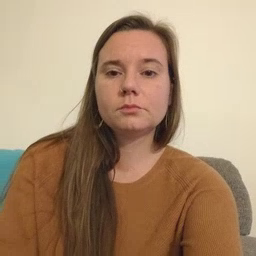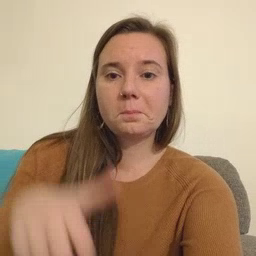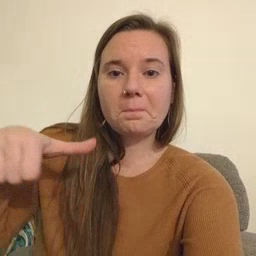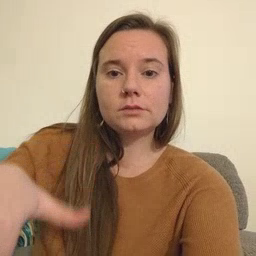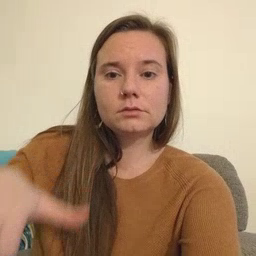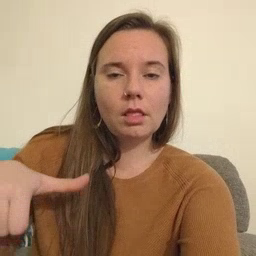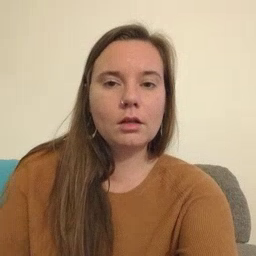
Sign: puzzle